Interaction volume radius: 10 \u00c5
Interaction volume height: 30 \u00c5
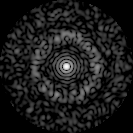
Disorder parameter: 0.8536